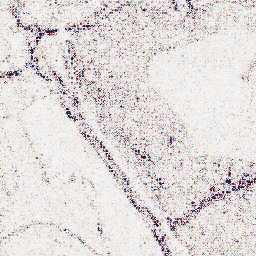
Category: wavelet
Decomposition family: wavelet_dwt
Decomposition parameters: wavelet: db4
level: 1
Upsampling method: bicubic
Upsampling parameters: scale: 4
Upsampling scale: 4